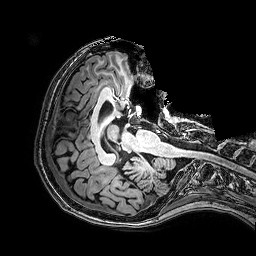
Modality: T1w
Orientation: axial
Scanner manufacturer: philips
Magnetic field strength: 3 T
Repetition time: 0.0096 s
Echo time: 0.0046 s